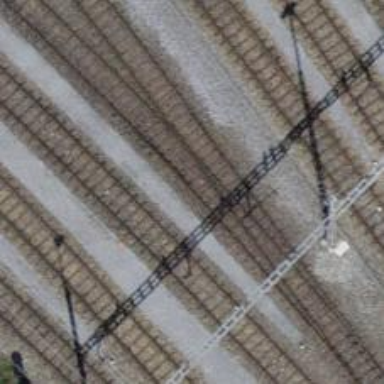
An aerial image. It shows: Rail yard with electrified rails and single track.